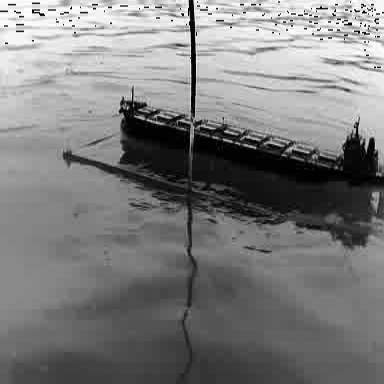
There is a liner in the infrared image.